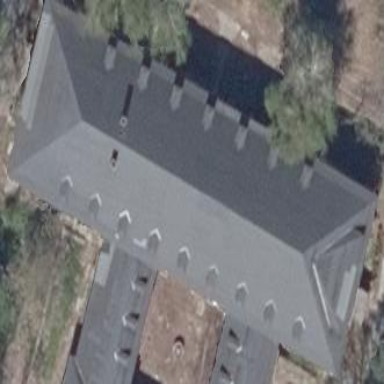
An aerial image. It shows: Building with hipped roof made of roof tiles.